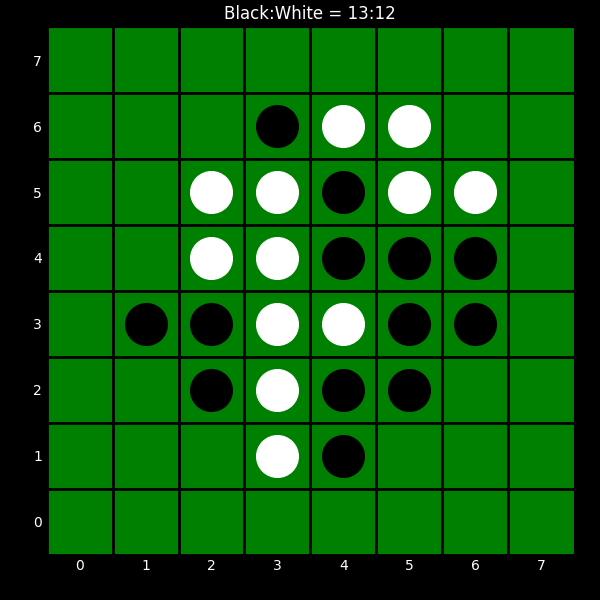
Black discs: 13
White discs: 12